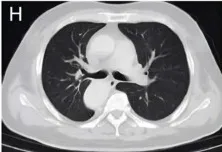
The chest high-resolution computed tomography and pathology of bronchoscopy biopsy. (G-I) The chest high-resolution computed tomography at 2-month follow-up showed complete resolution of previous lung lesions (Red arrows).
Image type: radiology (ct)